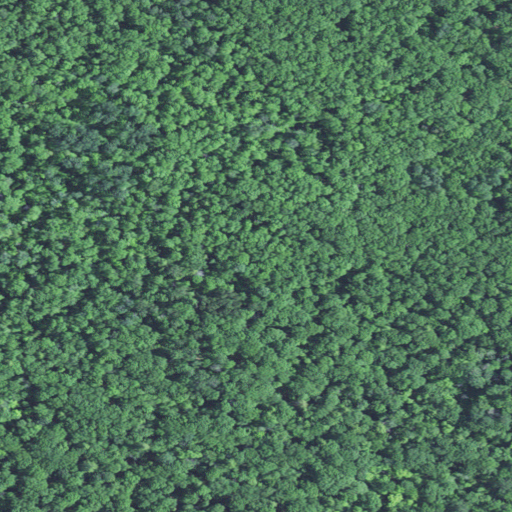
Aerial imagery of island in Wisconsin named Basswood Island containing mixed forest and deciduous forest